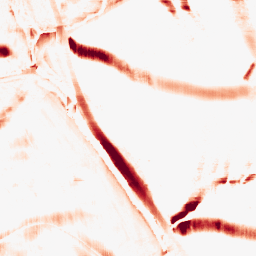
Category: morphological
Decomposition family: rolling_ball
Decomposition parameters: radius: 10
Upsampling method: bspline
Upsampling parameters: scale: 2
Upsampling scale: 2